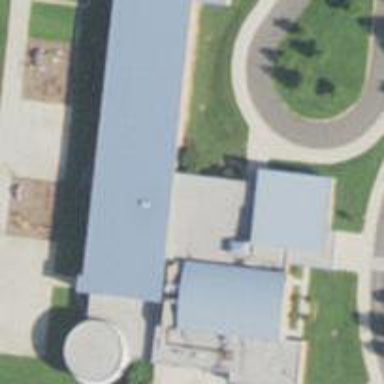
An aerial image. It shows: School.